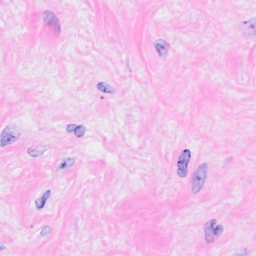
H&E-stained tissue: Breast